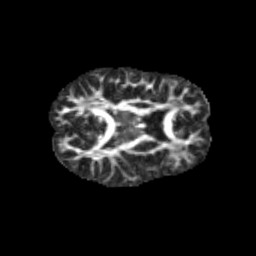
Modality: FA
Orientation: axial
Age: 10
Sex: female
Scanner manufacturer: siemens
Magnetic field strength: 3 T
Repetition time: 3.8 s
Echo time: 0.07 s